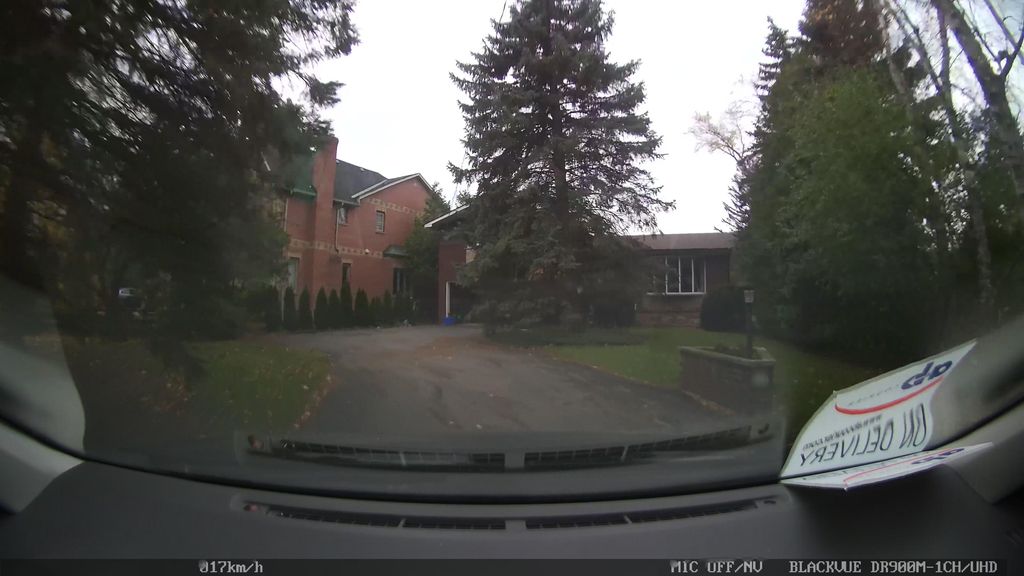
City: toronto